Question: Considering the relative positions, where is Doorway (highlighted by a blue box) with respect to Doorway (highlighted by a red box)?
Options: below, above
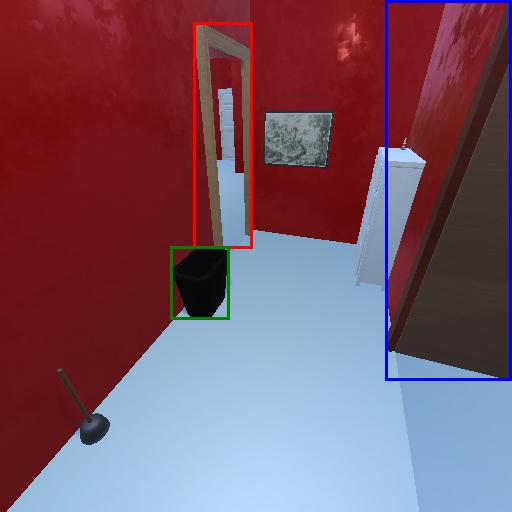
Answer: below